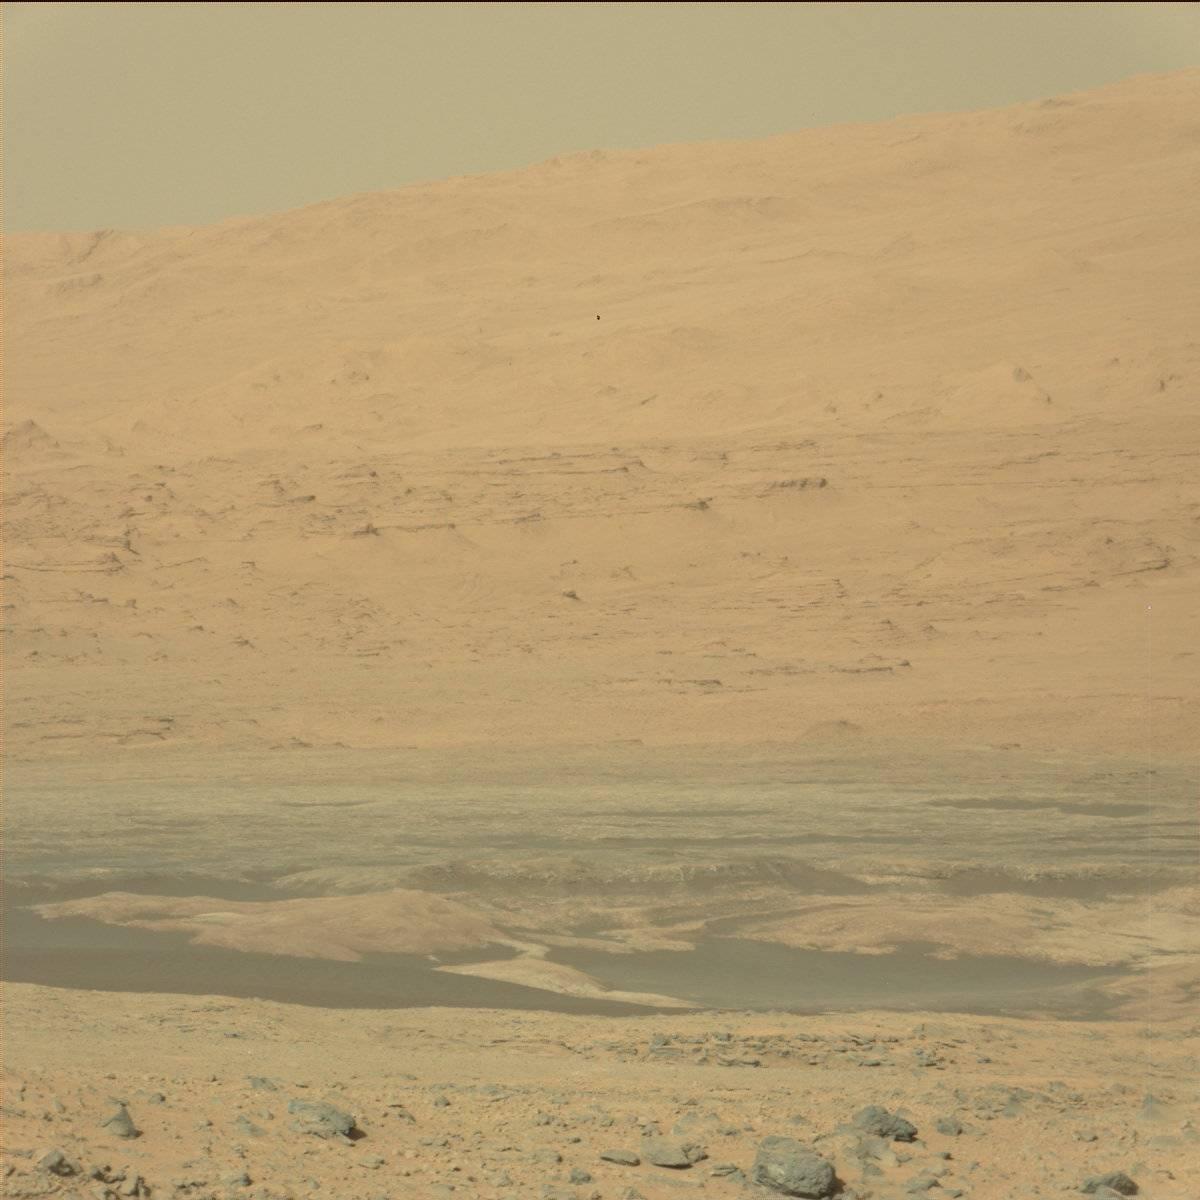
Terrain classes present: Bedrock, Ridge, Sand / Soil, Sky